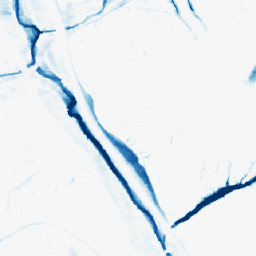
Category: morphological
Decomposition family: morphological_ellipse
Decomposition parameters: operation: closing
width: 10
height: 20
Upsampling method: area
Upsampling parameters: scale: 2
Upsampling scale: 2